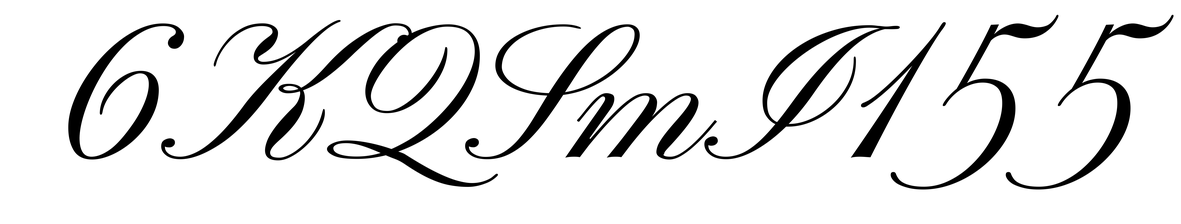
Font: PinyonScript-Regular